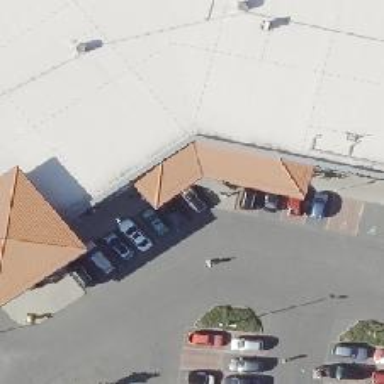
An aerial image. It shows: Variety store.